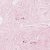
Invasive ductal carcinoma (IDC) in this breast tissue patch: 0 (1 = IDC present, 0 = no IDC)